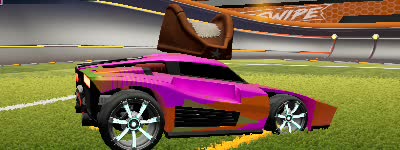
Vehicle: breakout